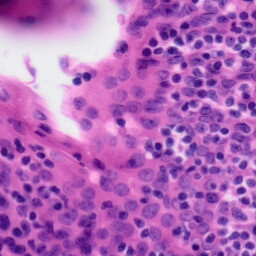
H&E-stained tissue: Tonsil